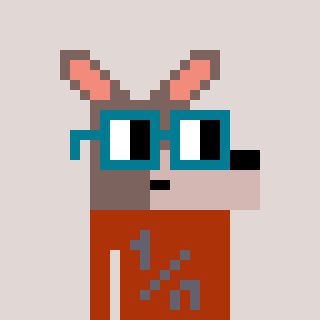
a pixel art character with square dark green glasses, a kangaroo-shaped head and a hotbrown-colored body on a warm background